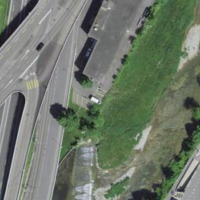
EUNIS habitat code: 15
Species observed at this site:
Rubus caesius